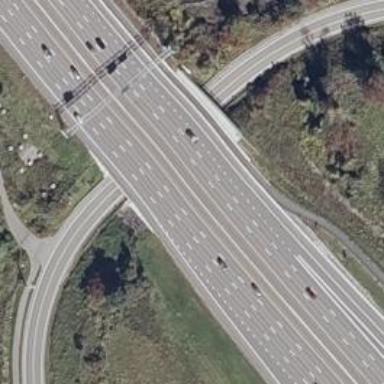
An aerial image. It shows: Motorway junction.